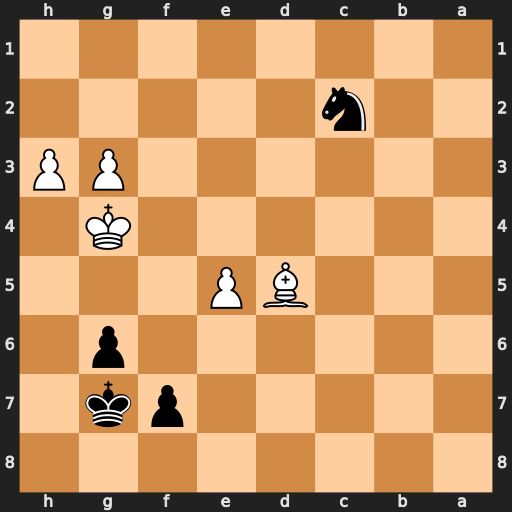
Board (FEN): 8/5pk1/6p1/3BP3/6K1/6PP/2n5/8
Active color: b
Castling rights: -
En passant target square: -
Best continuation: Ne3+ Kf4 Nxd5+